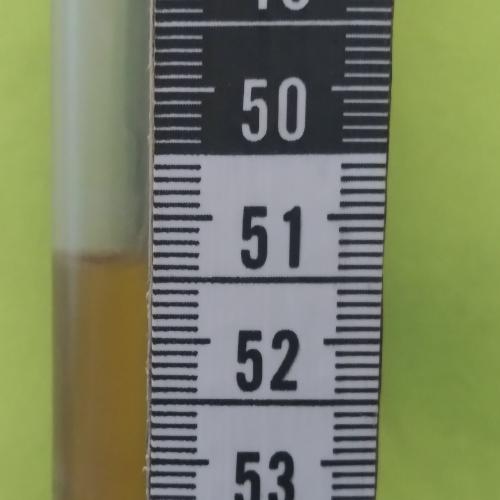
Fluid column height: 51.3 cm